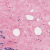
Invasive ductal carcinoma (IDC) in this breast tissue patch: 1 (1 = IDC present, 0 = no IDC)